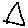
Label: triangle